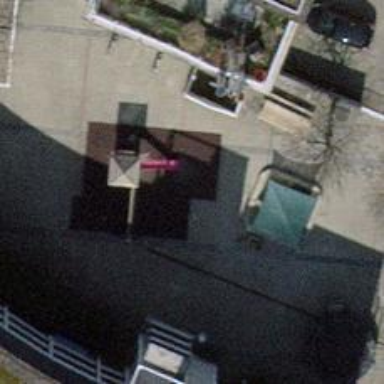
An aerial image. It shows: Playground area for leisure land.